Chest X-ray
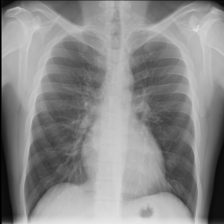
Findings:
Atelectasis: negative
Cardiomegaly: negative
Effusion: negative
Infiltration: negative
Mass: negative
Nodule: negative
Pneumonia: negative
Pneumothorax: negative
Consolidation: negative
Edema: negative
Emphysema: negative
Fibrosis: negative
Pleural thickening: negative
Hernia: negative